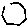
Label: hexagon